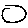
Label: circle